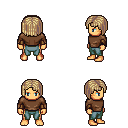
a pixel art fantasy rpg character, male body template, human, tanned skin, brown long-sleeve shirt, teal pants, white blonde pageboy hairstyle, leather bracers, four views (front, back, left, right), 2x2 character sprite sheet, small pixel art, hard edges, no anti-aliasing